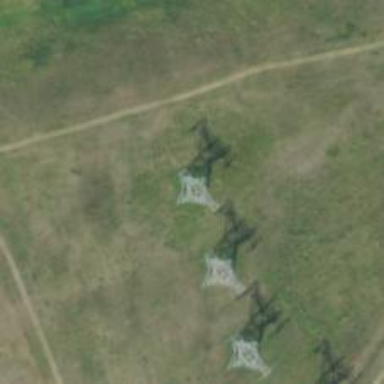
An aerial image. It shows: Lattice structure tower used for power transmission.